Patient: sex M, age 63
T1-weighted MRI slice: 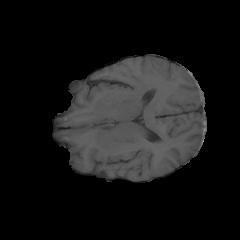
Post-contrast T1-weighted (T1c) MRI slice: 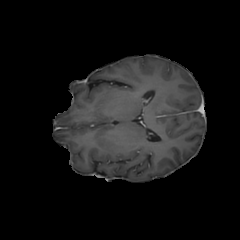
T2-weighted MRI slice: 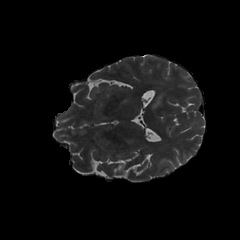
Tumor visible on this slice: yes
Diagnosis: Glioblastoma, IDH-wildtype
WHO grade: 4